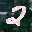
Label: 2